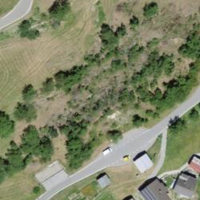
EUNIS habitat code: 24
Species observed at this site:
Geum rivale